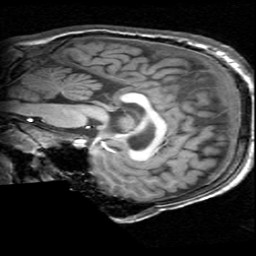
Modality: T1w
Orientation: sagittal
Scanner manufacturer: ge
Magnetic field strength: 3 T
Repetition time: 0.009036 s
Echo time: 0.00184 s